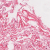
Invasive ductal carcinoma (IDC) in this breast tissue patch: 0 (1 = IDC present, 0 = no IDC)